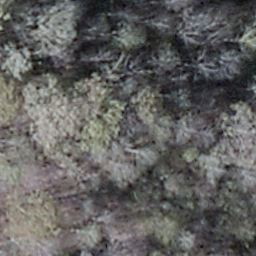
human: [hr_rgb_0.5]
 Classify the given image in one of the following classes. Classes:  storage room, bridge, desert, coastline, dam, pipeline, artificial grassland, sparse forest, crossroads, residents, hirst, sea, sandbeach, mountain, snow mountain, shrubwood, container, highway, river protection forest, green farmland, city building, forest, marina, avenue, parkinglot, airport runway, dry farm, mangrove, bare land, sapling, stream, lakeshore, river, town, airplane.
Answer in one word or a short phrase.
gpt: shrubwood